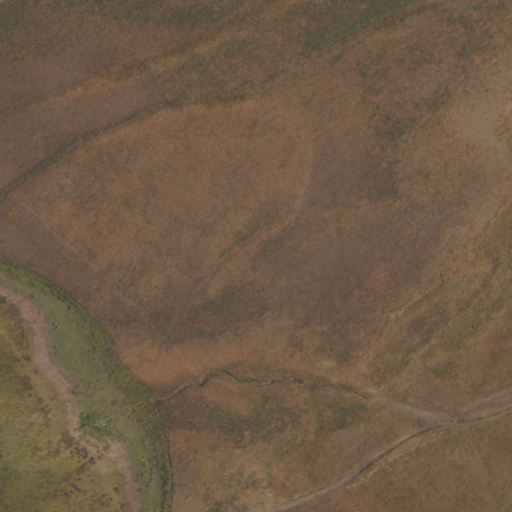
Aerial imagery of depression(s) in Nevada named Dry Lakes containing shrub, grassland, and open water